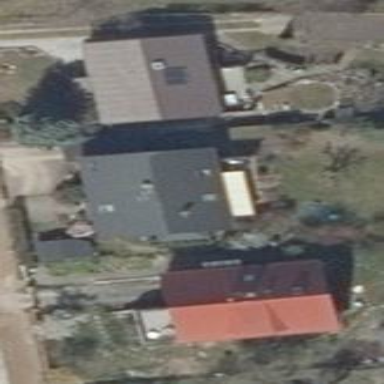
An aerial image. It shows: Detached building with gabled roof.